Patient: sex F, age 35
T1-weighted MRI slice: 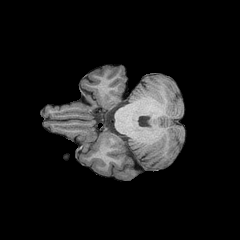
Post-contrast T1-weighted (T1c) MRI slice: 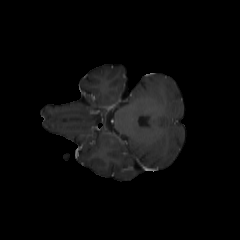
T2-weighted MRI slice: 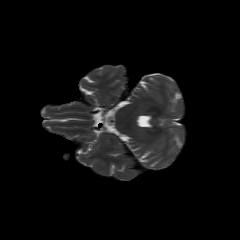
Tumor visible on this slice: no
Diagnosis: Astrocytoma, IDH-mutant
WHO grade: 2